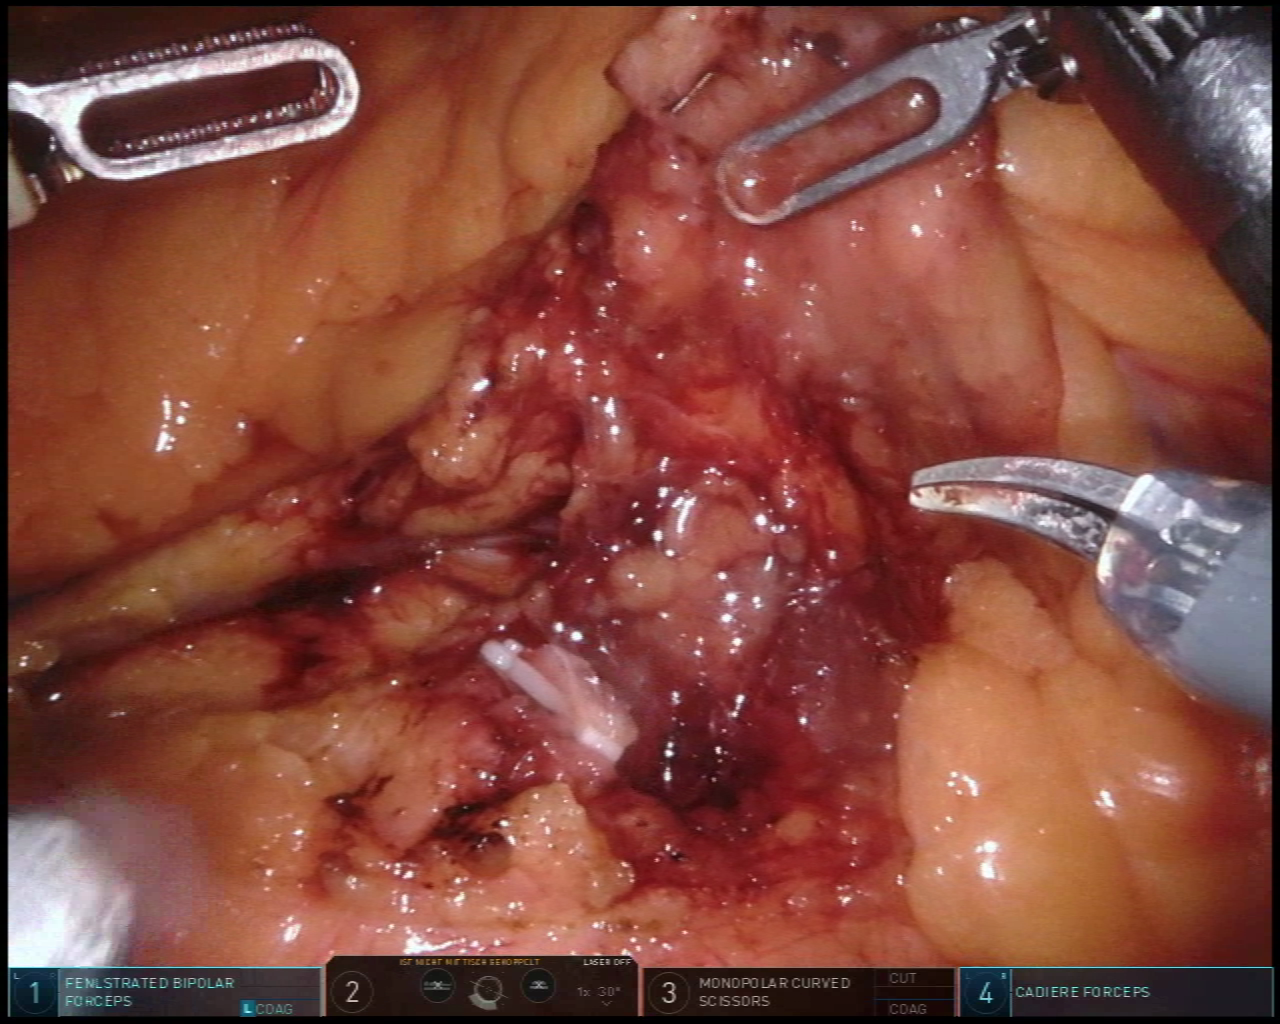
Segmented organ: ureter
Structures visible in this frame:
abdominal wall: no
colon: no
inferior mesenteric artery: no
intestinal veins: no
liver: no
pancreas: no
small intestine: no
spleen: no
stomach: no
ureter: yes
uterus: no
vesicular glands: no